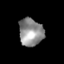
Tissue: skin
Cell type: Fibroblasts
Senescence score: 0.7214
Nuclear area (px): 652
Mean DAPI intensity: 143.469